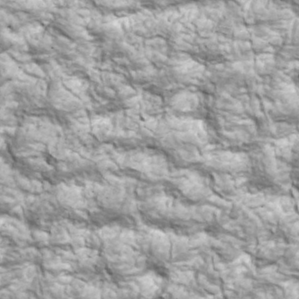
Label: non_frost